Question: i have 3 tables,
1 is user table which store all user data, another one is application table, the last is user education table,
the relationship between these tables :
'an user can have many applications, and also can have many education background'
the problem
here is i want to select data for monthly report from application table and i want to group by my data by each education level, based on each user highest education, like this :
'''
user A - high school
user A - bachelor degree
user A - master degree
user B - high school
user C - bachelor degree
user D - high school
'''
will result :
'''
master degree : total 1
bachelor degree : total 1
high school : total 2
'''
i have tried this :
'''
var edu = CTX.user_applications.Where(a => a.applied_date >= new DateTime(DateTime.Now.Year, DateTime.Now.Month, 1)
&& a.applied_date <= DateTime.Now
).GroupBy(g => (g.user_list.user_edus.OrderByDescending(o => o.edu_lvl_id).FirstOrDefault()))
.Select(x => new ReportObject
{
Key = x.Key.ToString(),
Count = x.Count().ToString()
}).ToList();
'''
error :
'''
A group by expression can only contain non-constant scalars that are comparable by the server. The expression with type 'System.Data.Linq.EntitySet'1[OTOKarir.Models.user_edu]' is not comparable
'''
it does not work, it give me an error, there's must some trick to do it correctly, btw i am not really sure that it will give me the desired result, i am stug with this, need some guidance, any idea will be very great? thx.

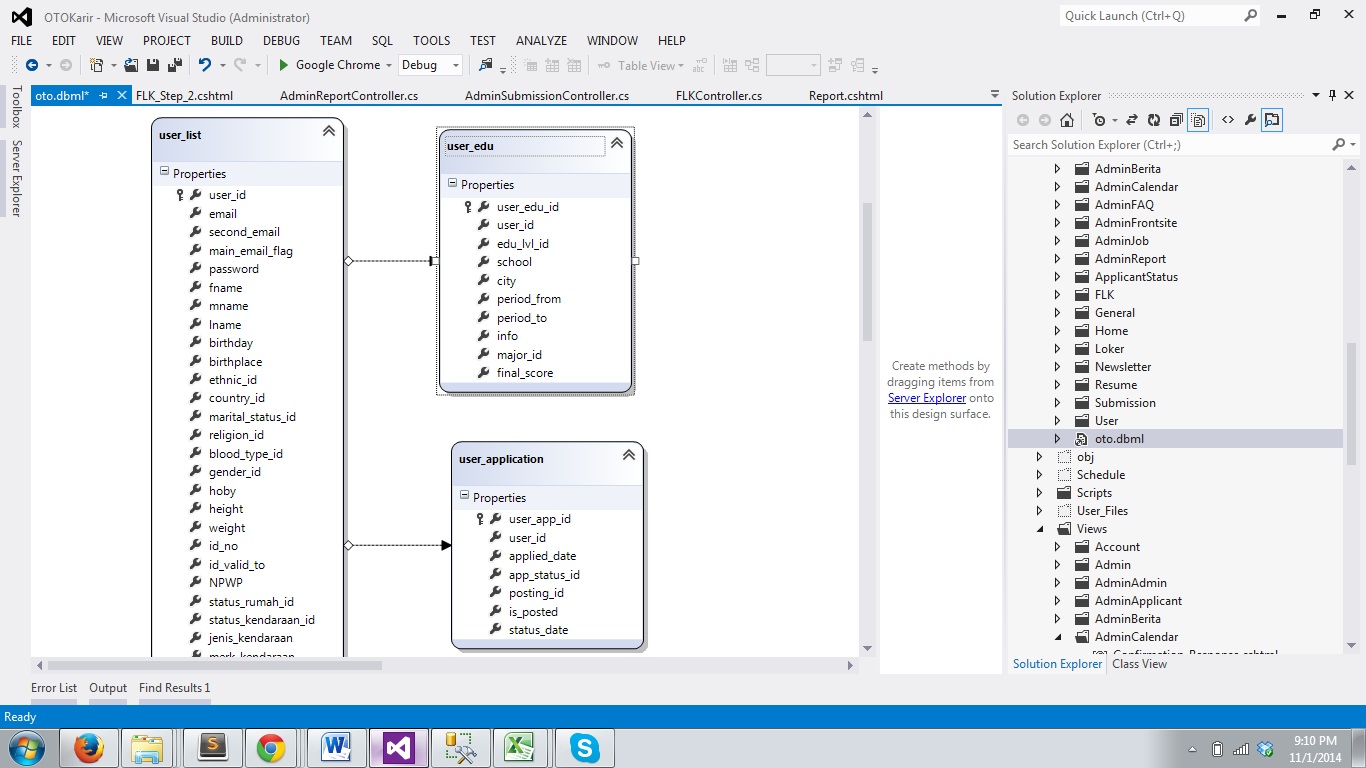
Answer: You're ordering by an object: a 'user_edu'. This should be a scalar instead. That can easily be accomplished by selecting its 'edu_lvl_id'.
Showing only the essential parts, this is what you should do:
'''
var edu = CTX.user_applications
.GroupBy(g => (g.user_list
.user_edus.OrderByDescending(o => o.edu_lvl_id)
.FirstOrDefault()
.edu_lvl_id)); // This is added
'''
Side note: grouping in LINQ-to-SQL is very inefficient, because for each group a query is executed to populate the items in the group. You may consider fetching the data first an doing the grouping in memory (LINQ-to-objects). And then you can group by the object again.